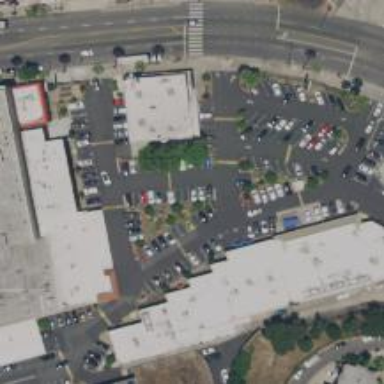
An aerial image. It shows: Supermarket.